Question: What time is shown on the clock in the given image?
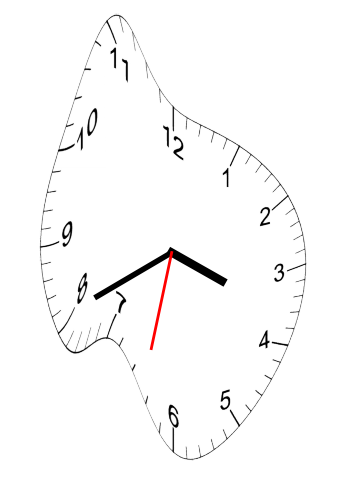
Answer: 03:40:32